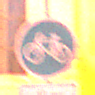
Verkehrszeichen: Radweg
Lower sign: EinspurigeFahrzeugeFrei2
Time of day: Night
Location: Outdoor (Urban)
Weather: Overcast
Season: Winter
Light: Artificial